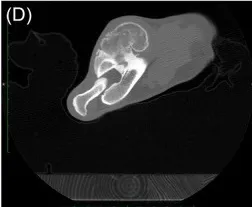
Lateromedial post-contrast transverse computed tomographic image of the right distal humerus. Note the lobular mineral proliferation arising from the craniodistolateral humeral metaphyseal cortex and lack of underlying humeral bone lysis.
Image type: radiology (ct)